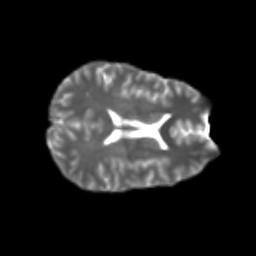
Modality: T2w
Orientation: axial
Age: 21
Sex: male
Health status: healthy
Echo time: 0.074 s